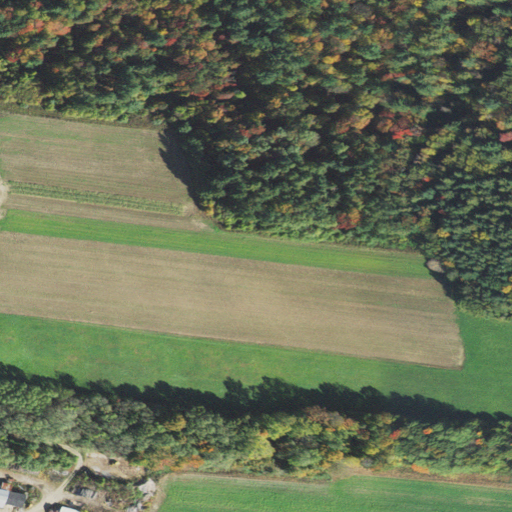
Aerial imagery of mountain in Massachusetts named Batt Hill containing pasture, grassland, deciduous forest, mixed forest, evergreen forest, and low intensity development